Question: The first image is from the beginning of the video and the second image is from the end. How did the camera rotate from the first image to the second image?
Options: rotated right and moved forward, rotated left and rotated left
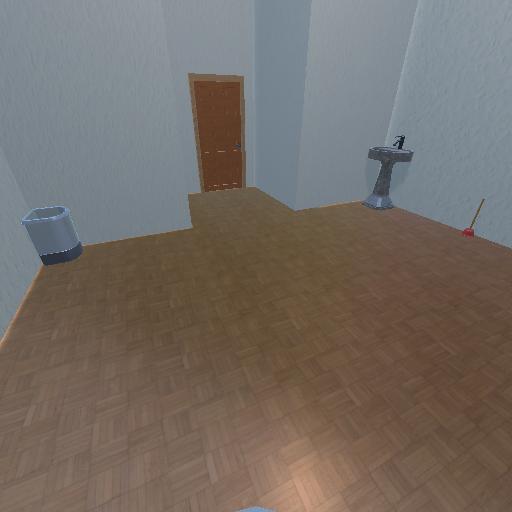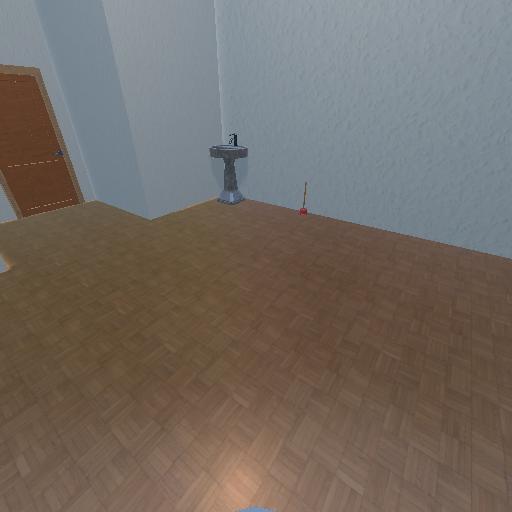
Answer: rotated right and moved forward